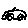
Label: car